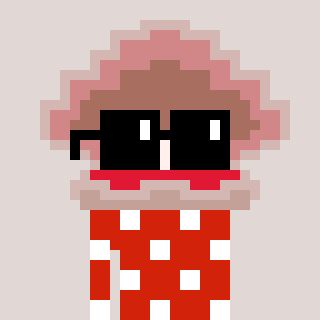
a pixel art character with square black sunglasses, a oyster-shaped head and a red-colored body on a warm background